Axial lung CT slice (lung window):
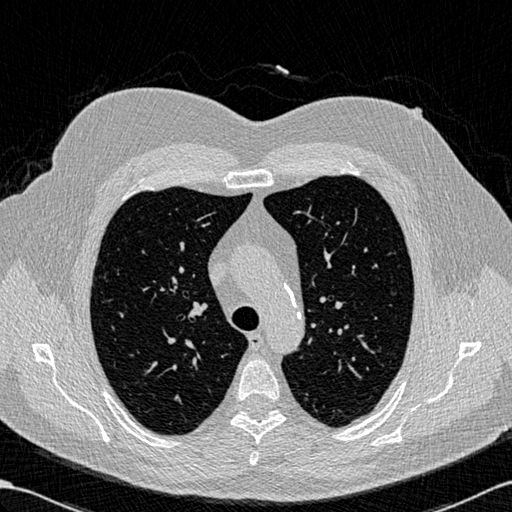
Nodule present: no